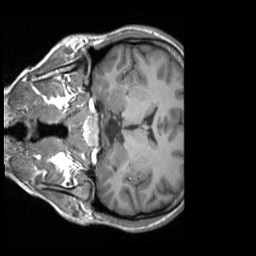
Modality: T1w
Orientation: coronal
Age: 18
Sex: female